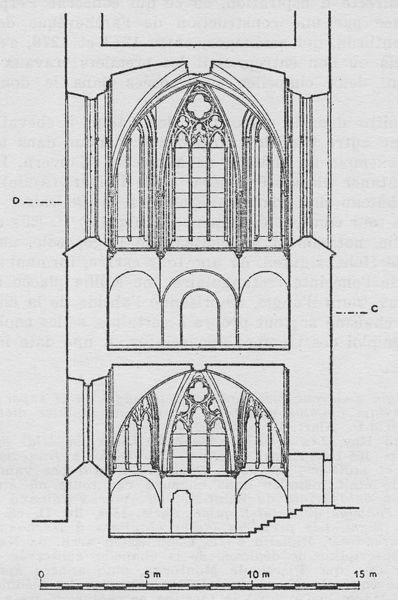
Titel: Château des Rois de Majorque; Schloss der Könige von Mallorca
Künstler: Ramon Pau
Standort:  ();  ()
Schlagwörter: ausschnitt, fenster, zeichnung, gebäude, architektur, kirche, gotik, turm, balkon, rundbogen, treppe, detail, bögen, linie, radierung, gotisch, rosette, zwei stockwerke, aufriss, maßstab, skala, meter, rossette, kirchenfenster, 15 meter